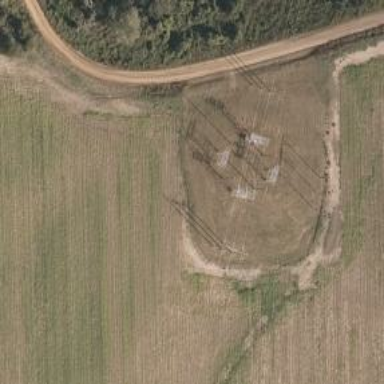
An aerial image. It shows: Power tower.